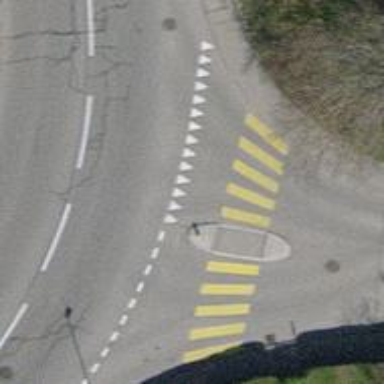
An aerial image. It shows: Uncontrolled zebra crossing on the road.